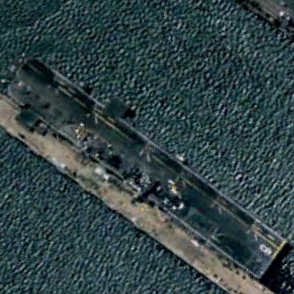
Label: assault